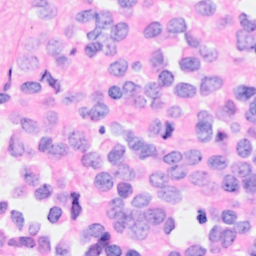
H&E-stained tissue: Breast